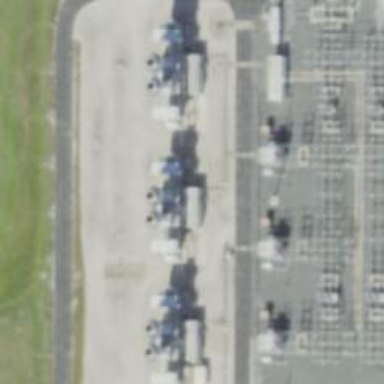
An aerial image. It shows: Gas turbine generator.